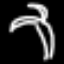
Label: palm tree